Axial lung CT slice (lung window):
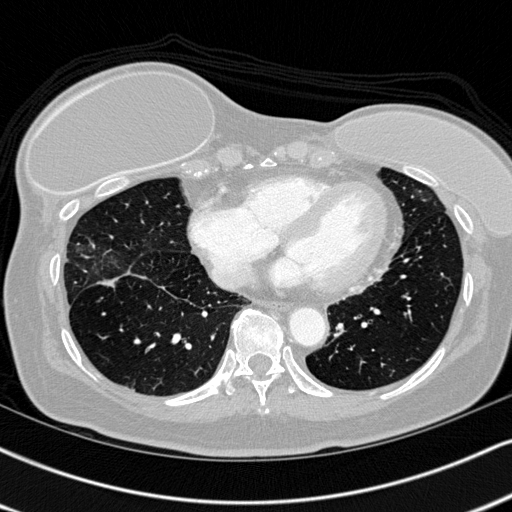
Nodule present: no